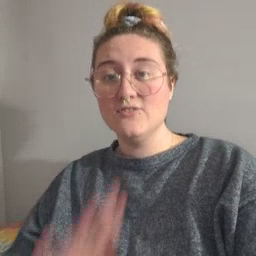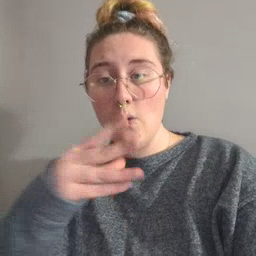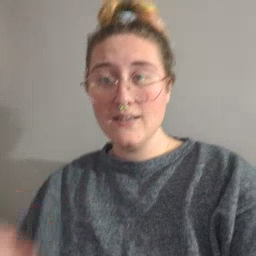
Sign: story